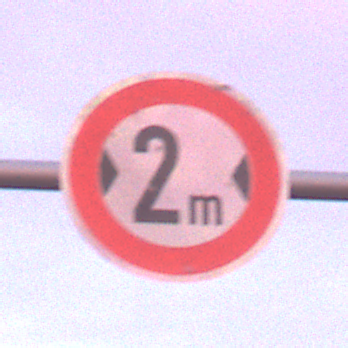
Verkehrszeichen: TatsaechlicheBreite2
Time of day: SunriseSunset
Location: Outdoor (Urban)
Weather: PartlyCloudy
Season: NotSpecified
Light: Natural